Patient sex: M
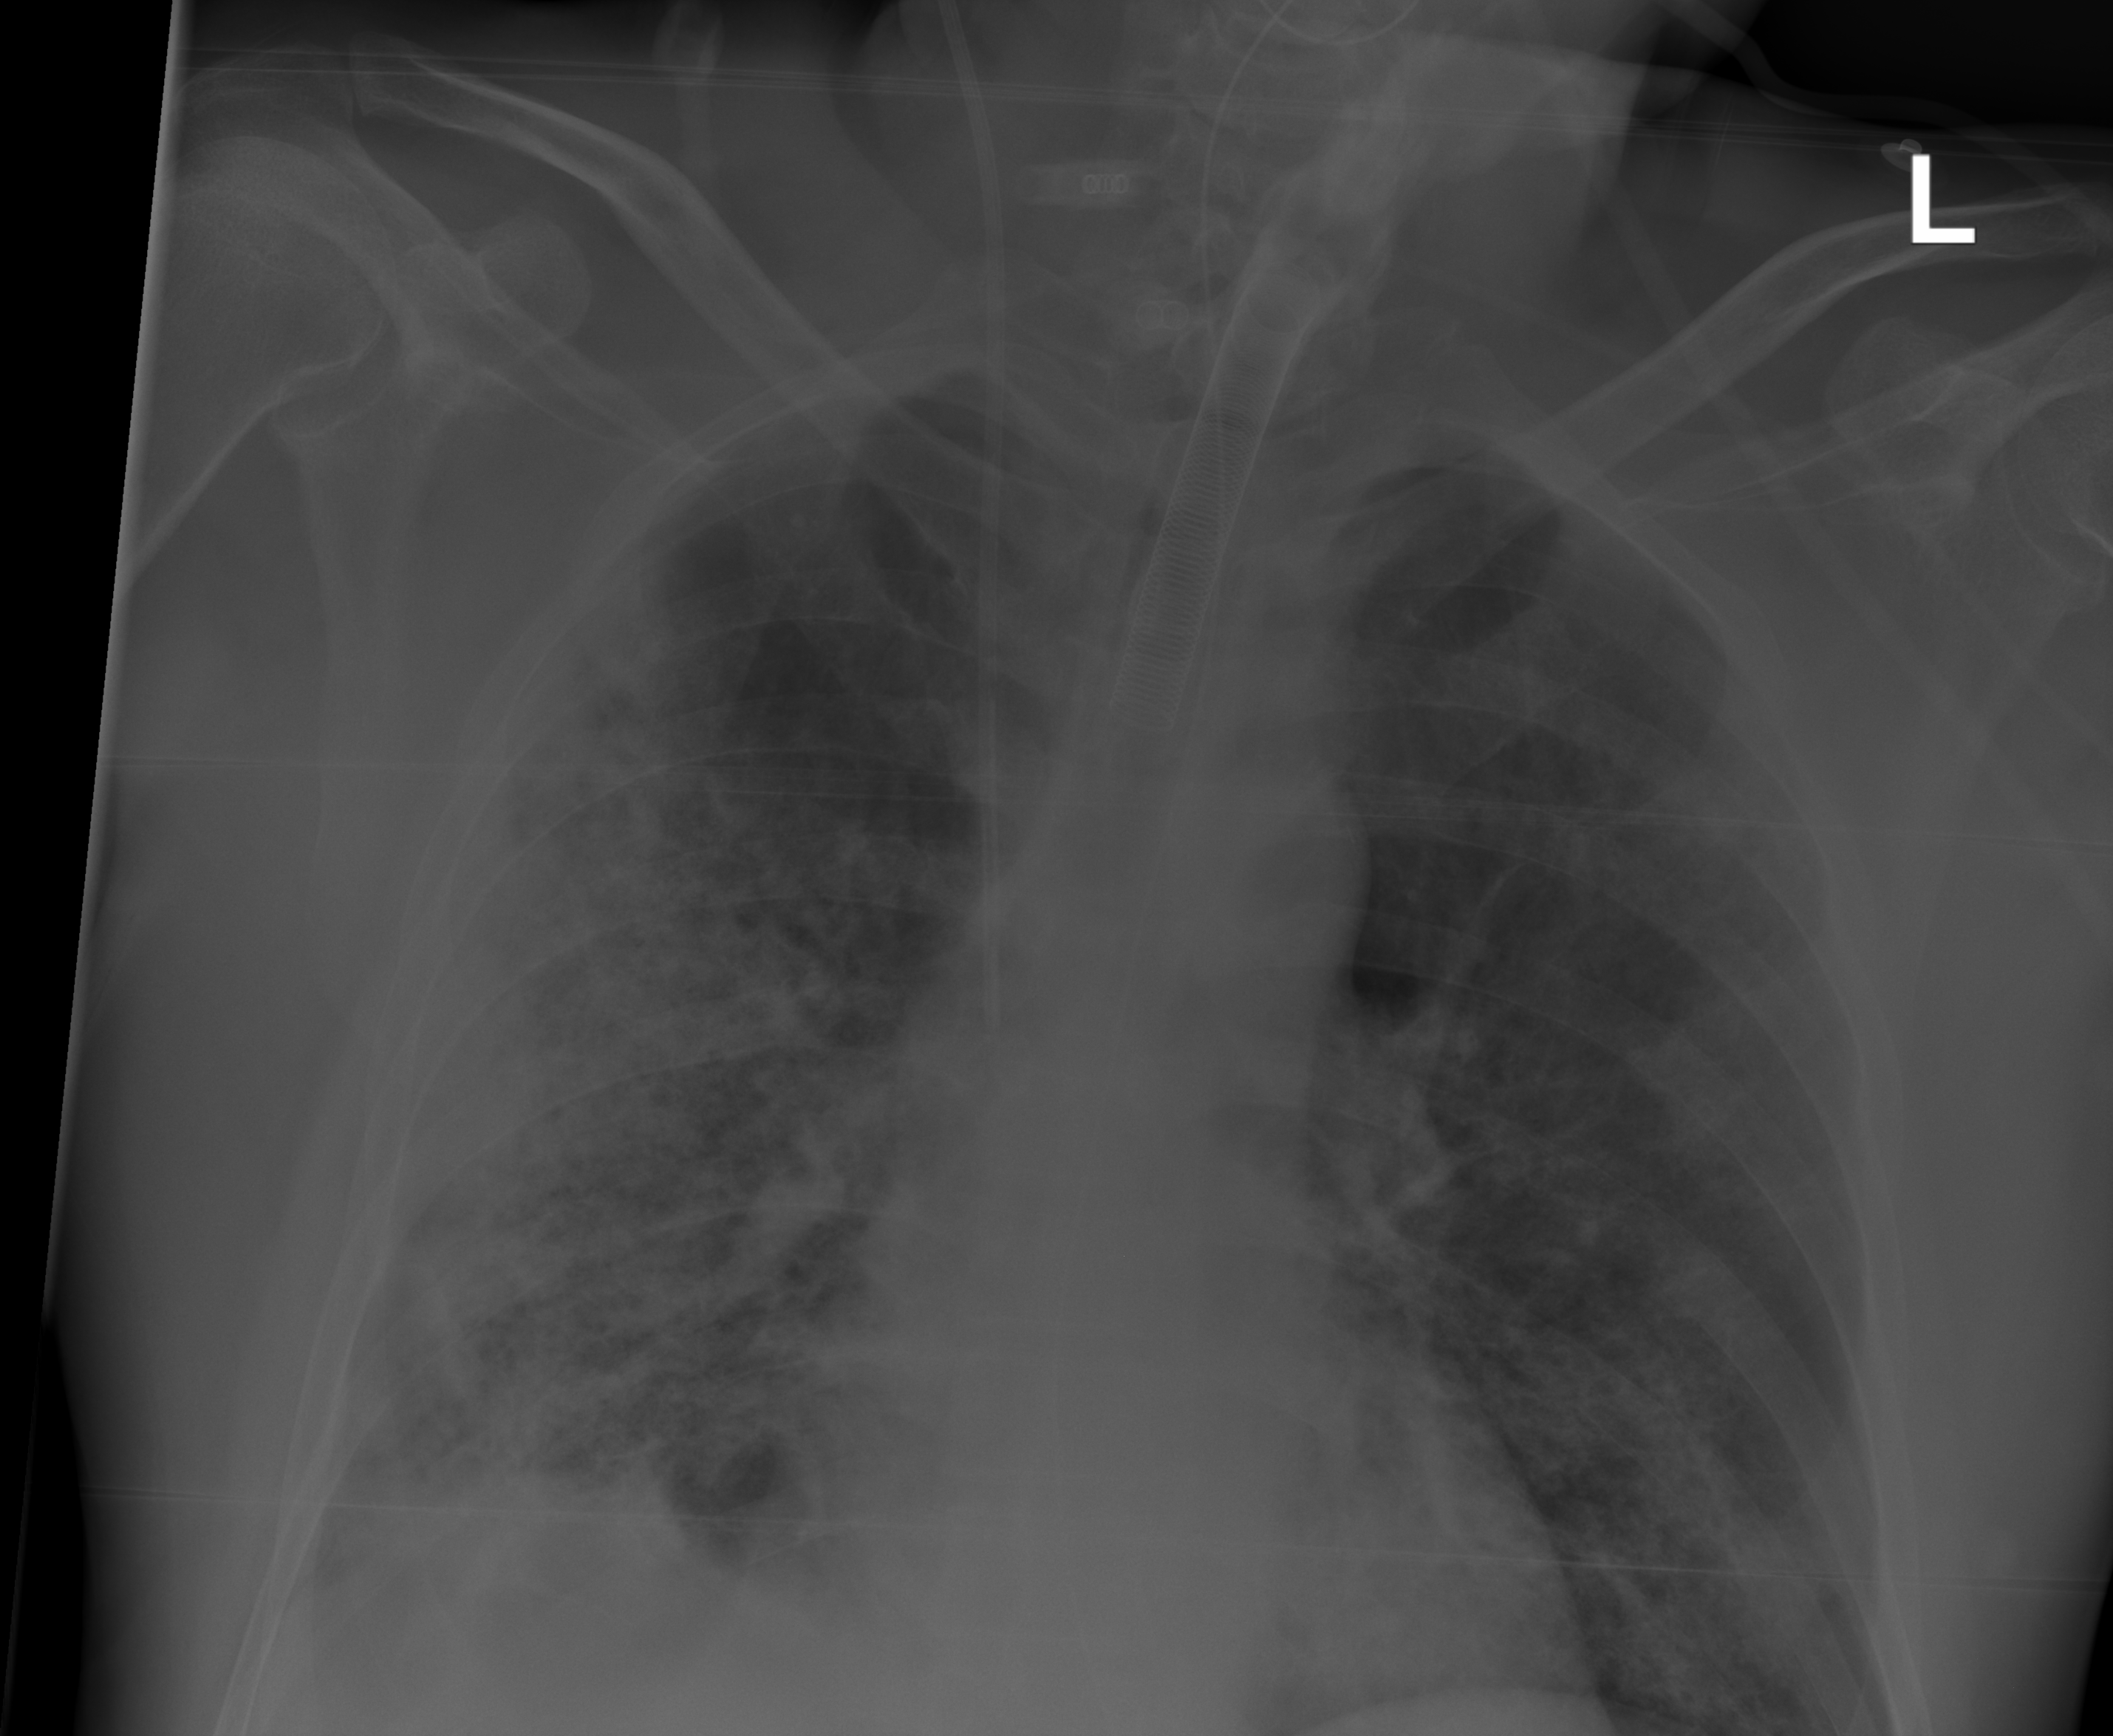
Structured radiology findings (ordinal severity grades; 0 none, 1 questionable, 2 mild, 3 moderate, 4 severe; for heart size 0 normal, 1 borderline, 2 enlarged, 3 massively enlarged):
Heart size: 0
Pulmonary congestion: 0
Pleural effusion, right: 0
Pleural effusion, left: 0
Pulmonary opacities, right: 4
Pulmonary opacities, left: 2
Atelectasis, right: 3
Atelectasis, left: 2